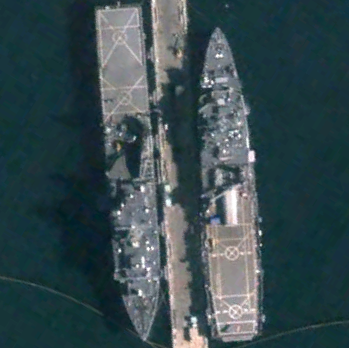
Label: combat